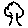
Label: tree